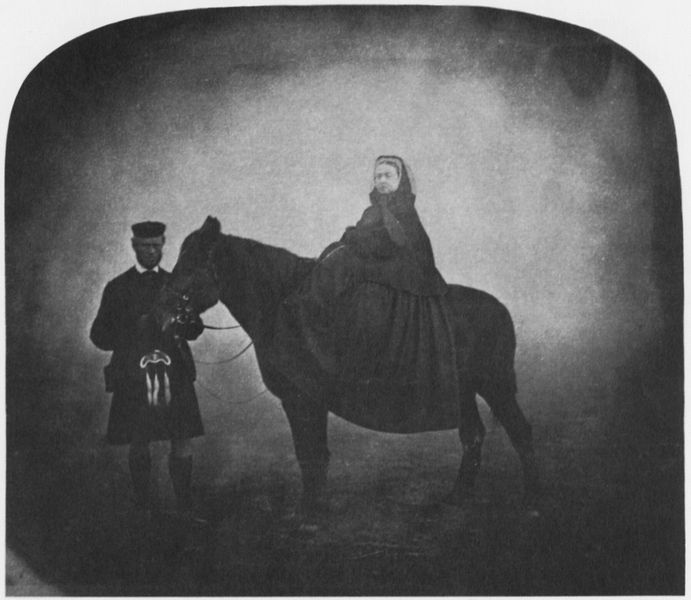
Titel: Königin Victoria und ihr Kammerdiener John Brown
Künstler: Englischer Photograph
Schlagwörter: dunkel, mann, schatten, umhang, weiß, frau, grau, hell, hut, jahrhundertwende, kleid, kleider, licht, schwarz, blick, dame, schleier, tuch, haube, rock, jacke, kappe, mütze, diener, falten, kragen, rahmen, portrait, porträt, gewand, kostüm, pose, adel, ohren, pferd, reiter, ausritt, hufe, mähne, reiten, reiterin, ritt, sattel, zügel, düster, bogen, italien, winter, krieg, kopftuch, socken, still, unscharf, flucht, foto, fotografie, photographie, strümpfe, stolz, steht, schwarz-weiß, uniform, stiefel, kunst, damensitz, photo, tracht, ehepaar, schultertuch, reichtum, königin, victoria, schottland, queen, kape, mantilla, daguerreotypie, kilt, schottenrock, schotte, lappe, 1900, stallknecht, 20.jahrhundert, queen victoria pferd foto, reuten